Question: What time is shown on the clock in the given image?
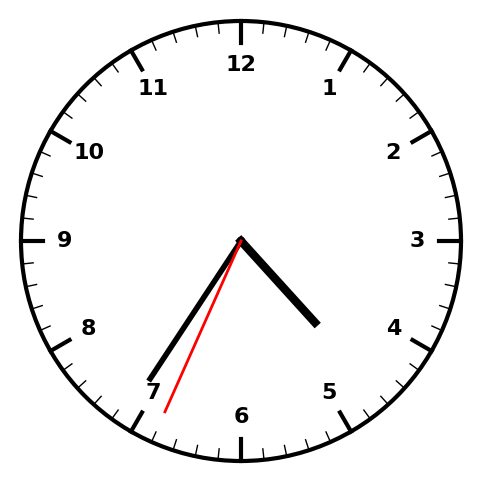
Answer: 04:35:34